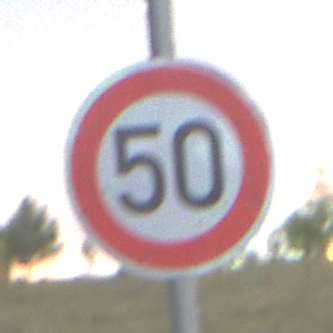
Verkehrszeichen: Geschwindigkeit50
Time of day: Night
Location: Outdoor (Nature)
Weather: Overcast
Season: NotSpecified
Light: Artificial